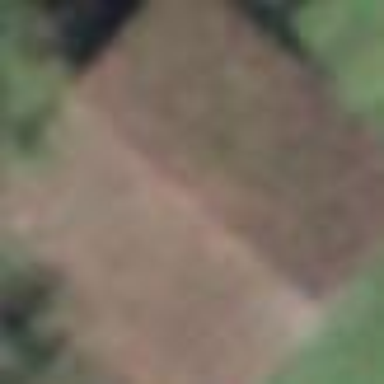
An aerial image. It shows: Barn.